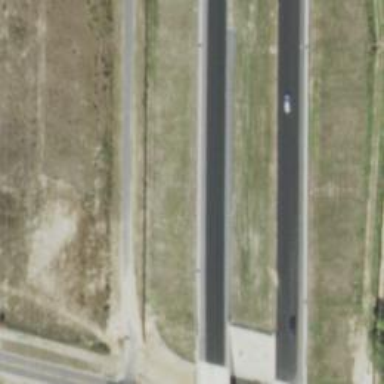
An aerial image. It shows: Toll gantry on the road.